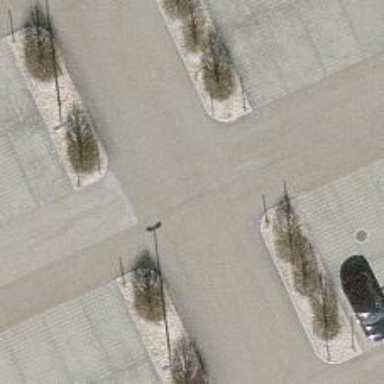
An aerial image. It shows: Parking aisle designated as service road.